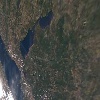
Label: land